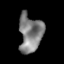
Tissue: lung
Cell type: T cells
Senescence score: 0.1699
Nuclear area (px): 850
Mean DAPI intensity: 127.878